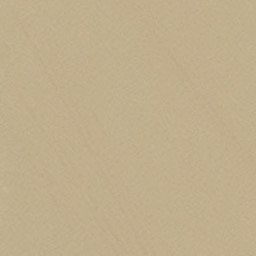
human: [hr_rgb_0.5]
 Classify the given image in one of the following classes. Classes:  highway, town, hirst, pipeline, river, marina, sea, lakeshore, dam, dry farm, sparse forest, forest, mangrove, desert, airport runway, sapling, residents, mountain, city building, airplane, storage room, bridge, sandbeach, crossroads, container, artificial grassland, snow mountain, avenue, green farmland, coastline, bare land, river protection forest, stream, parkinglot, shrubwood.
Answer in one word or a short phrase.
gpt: desert